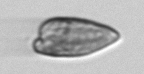
Label: Prorocentrum_dentatum